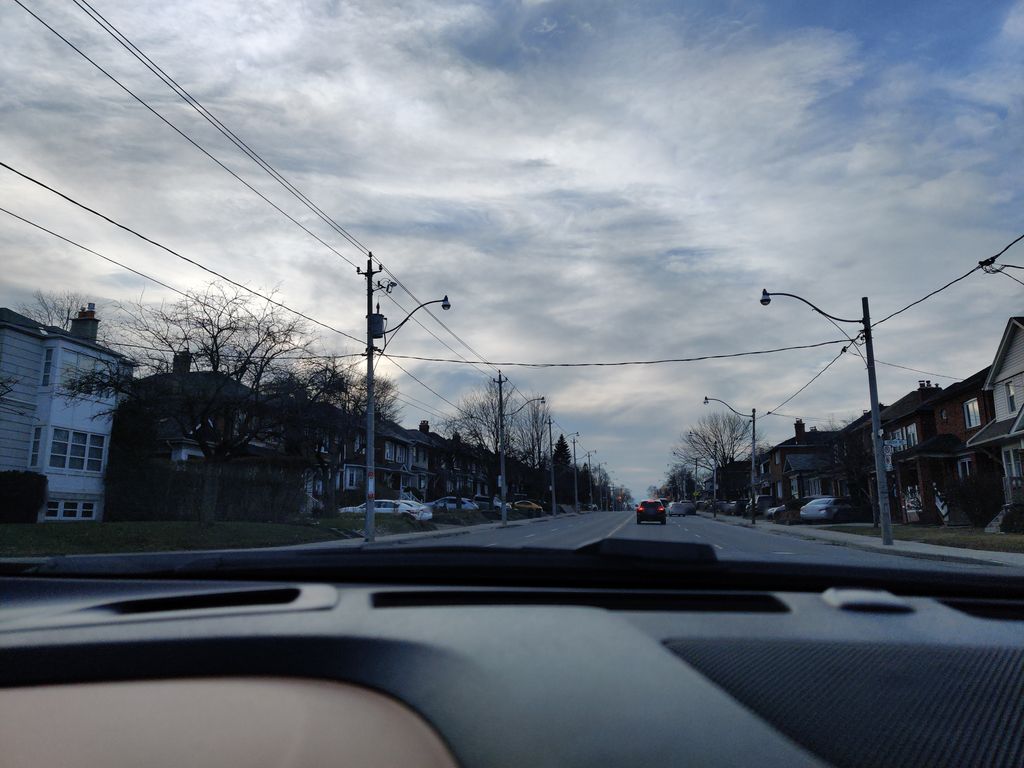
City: toronto